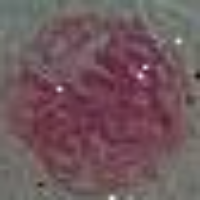
Label: prophase